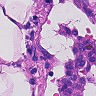
Metastatic tissue present: no